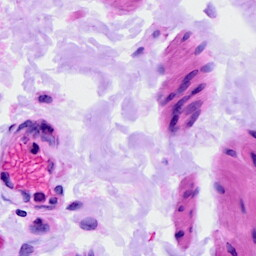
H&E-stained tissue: Ovarian